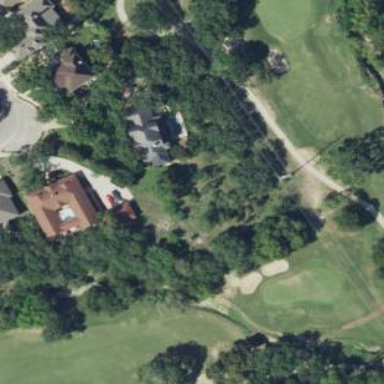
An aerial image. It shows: Golf rough area.